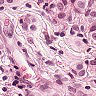
Metastatic tissue present: yes